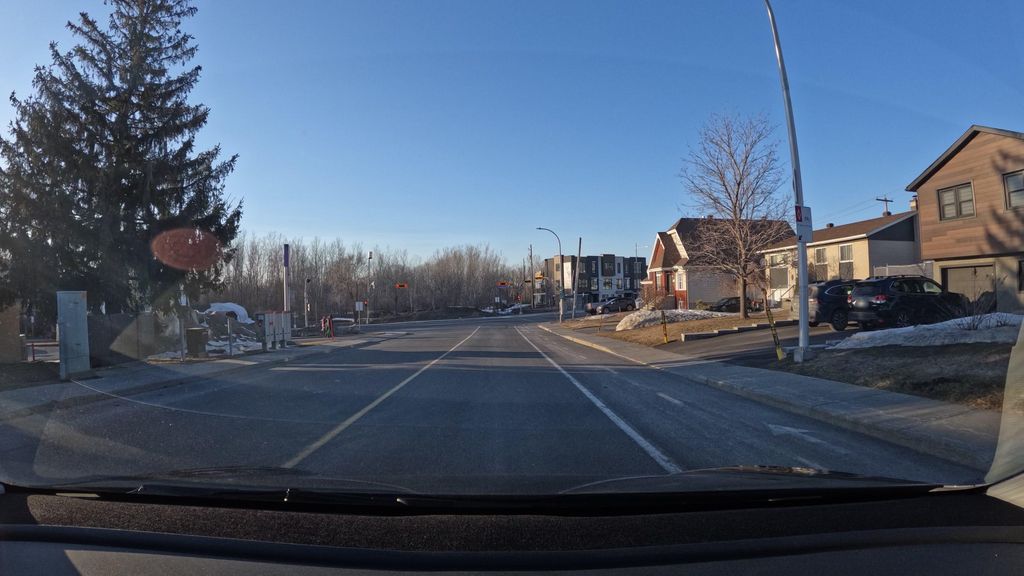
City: montreal